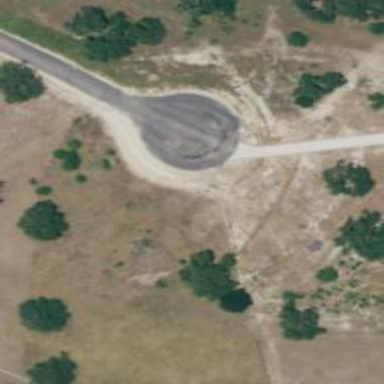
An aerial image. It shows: Turning circle on the road.